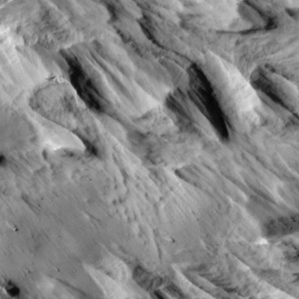
Label: non_frost